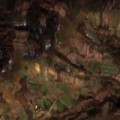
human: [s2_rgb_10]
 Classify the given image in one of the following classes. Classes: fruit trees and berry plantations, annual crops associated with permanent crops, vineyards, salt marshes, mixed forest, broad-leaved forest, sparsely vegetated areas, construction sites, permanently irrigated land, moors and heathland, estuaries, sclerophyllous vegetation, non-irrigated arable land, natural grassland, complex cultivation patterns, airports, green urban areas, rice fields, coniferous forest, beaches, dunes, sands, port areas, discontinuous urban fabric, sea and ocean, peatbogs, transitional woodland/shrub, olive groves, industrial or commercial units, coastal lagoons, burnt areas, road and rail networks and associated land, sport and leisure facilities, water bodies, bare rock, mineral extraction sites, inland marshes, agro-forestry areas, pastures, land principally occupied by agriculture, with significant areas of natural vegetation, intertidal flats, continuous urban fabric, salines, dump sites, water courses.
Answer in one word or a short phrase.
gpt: complex cultivation patterns, land principally occupied by agriculture, with significant areas of natural vegetation, broad-leaved forest